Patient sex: M
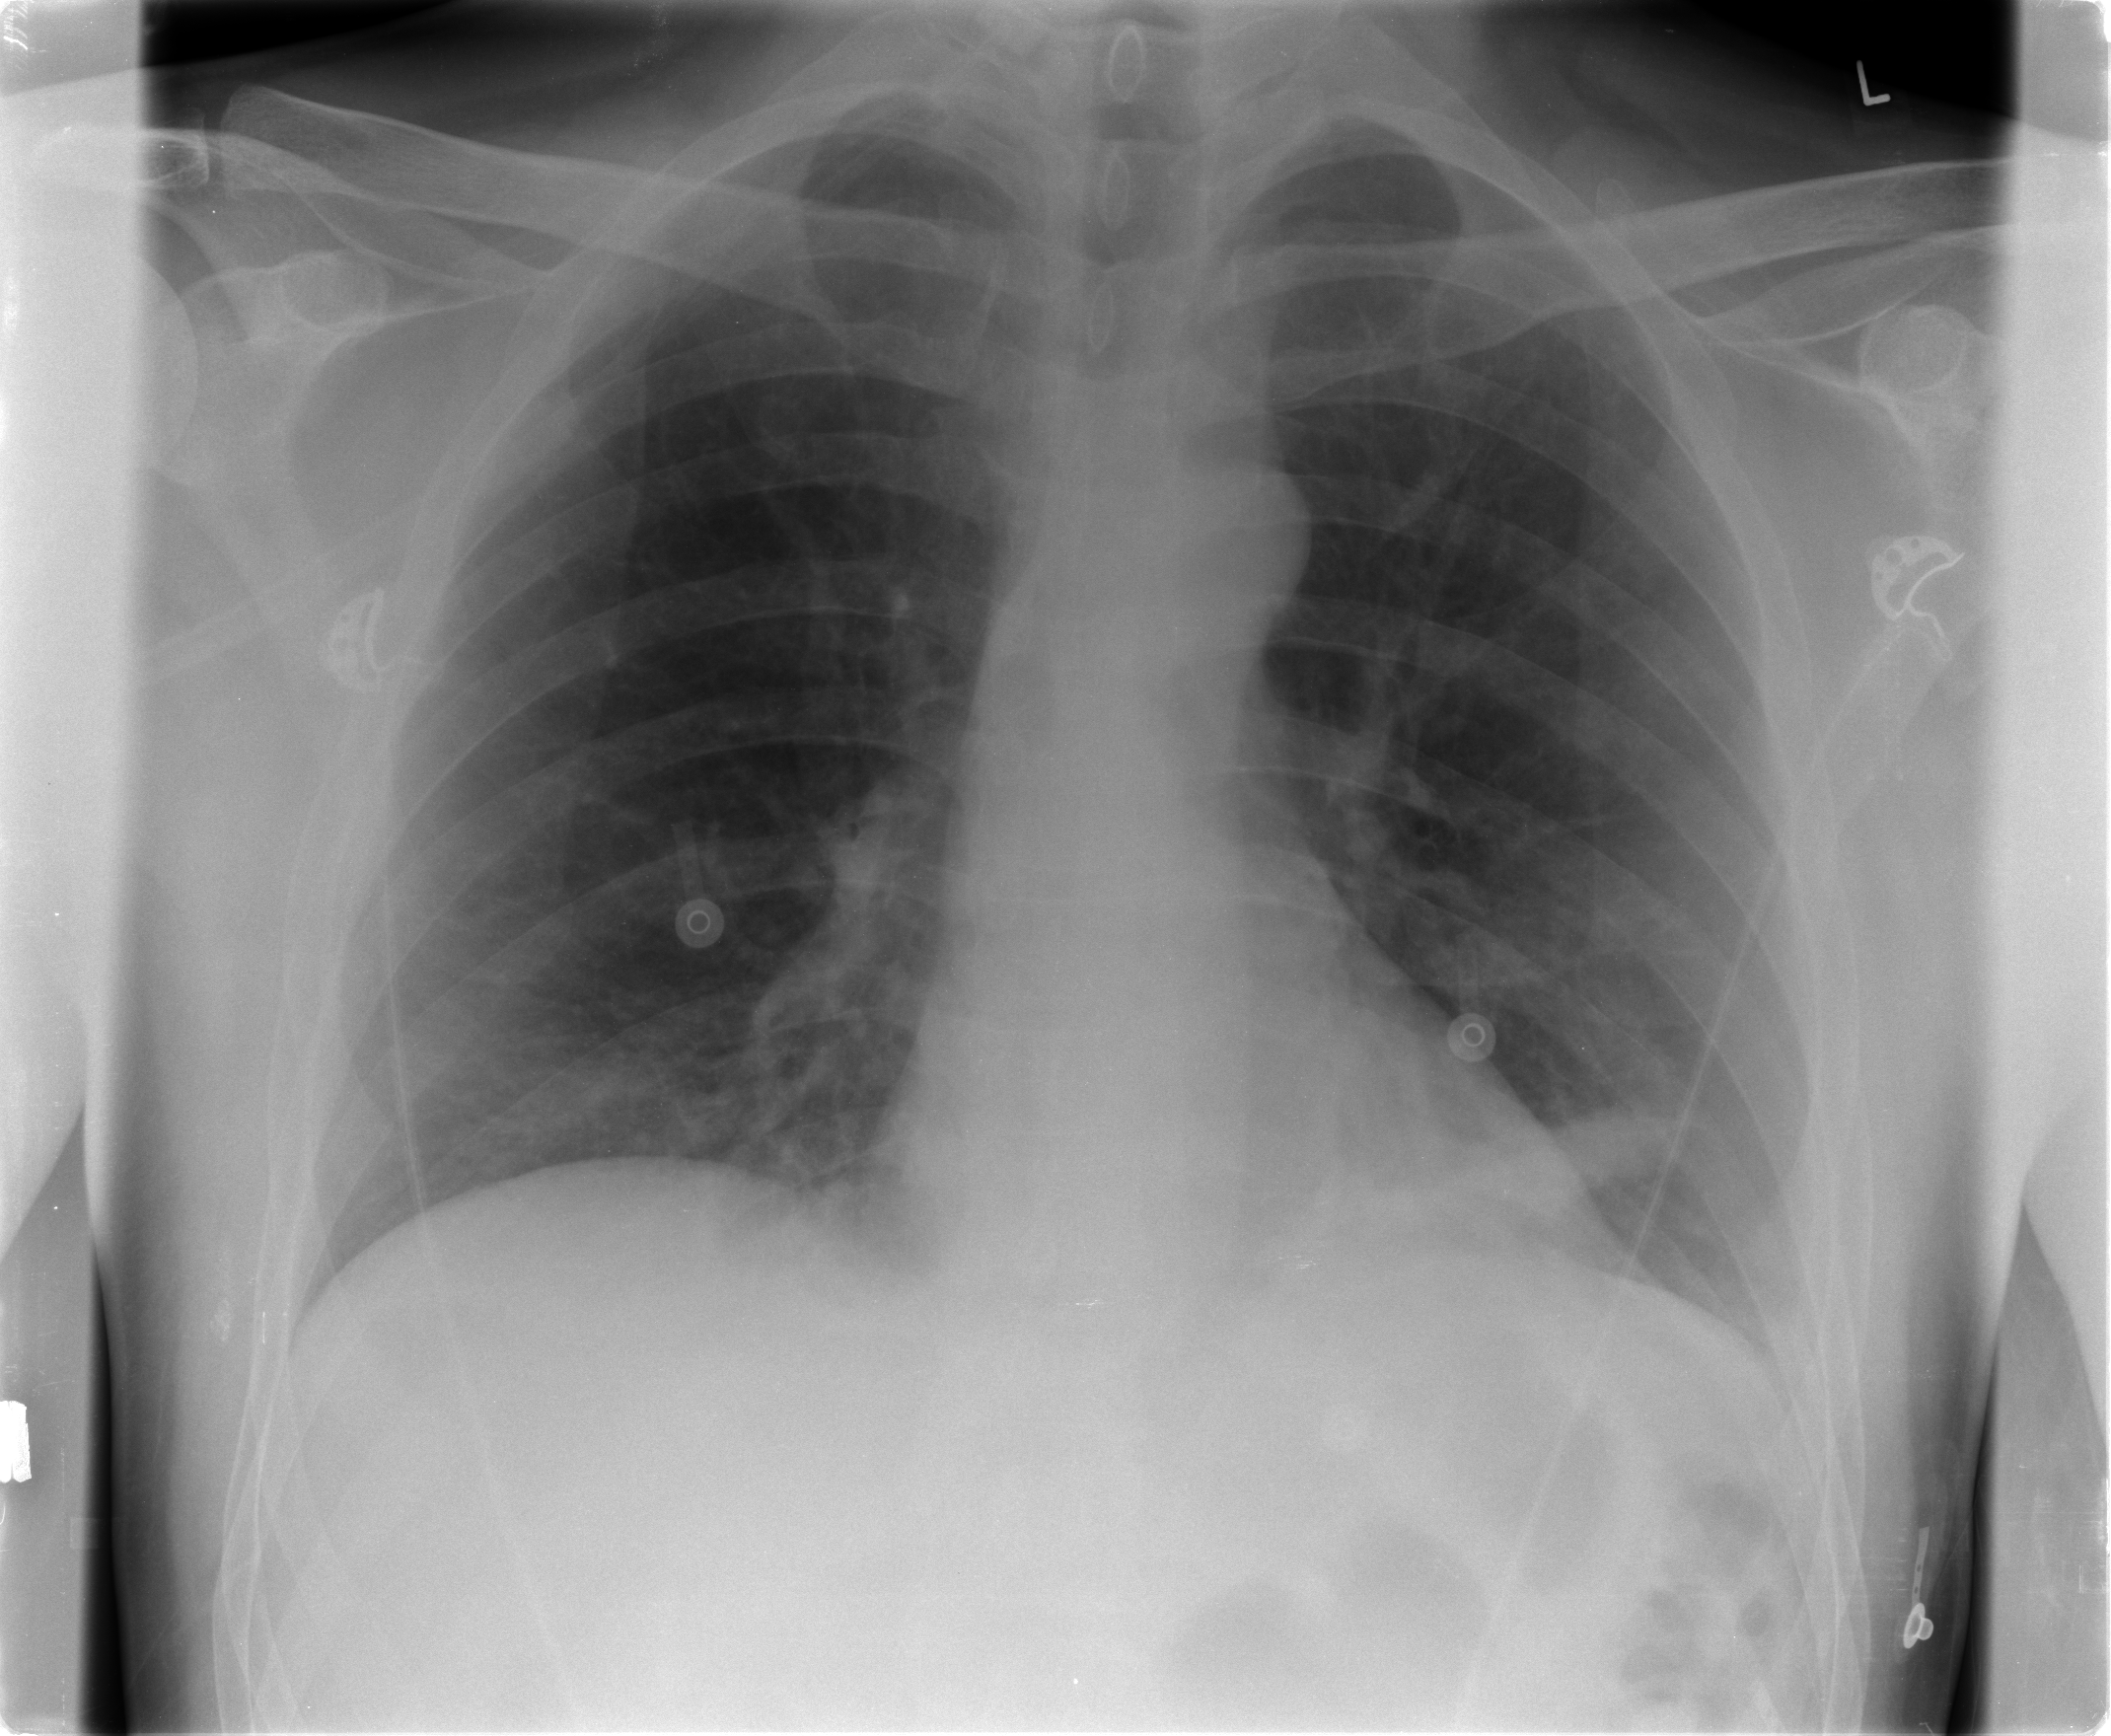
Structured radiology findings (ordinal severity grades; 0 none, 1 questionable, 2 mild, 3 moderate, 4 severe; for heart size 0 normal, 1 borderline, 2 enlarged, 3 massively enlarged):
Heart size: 0
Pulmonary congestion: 0
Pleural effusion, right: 0
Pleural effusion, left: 2
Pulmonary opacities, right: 0
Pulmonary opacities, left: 0
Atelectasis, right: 2
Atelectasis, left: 3